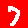
Digit: 7